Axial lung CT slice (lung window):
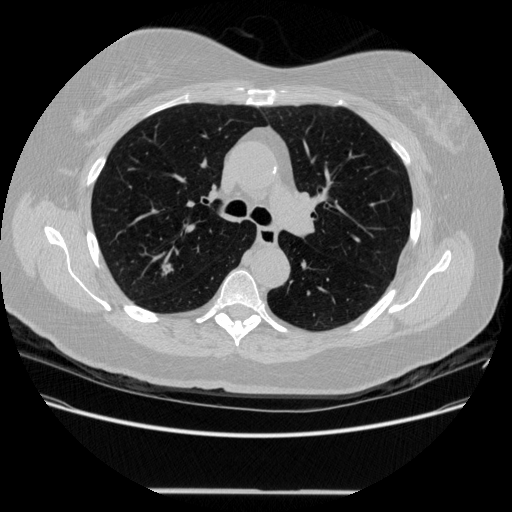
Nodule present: yes
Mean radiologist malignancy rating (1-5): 4.667